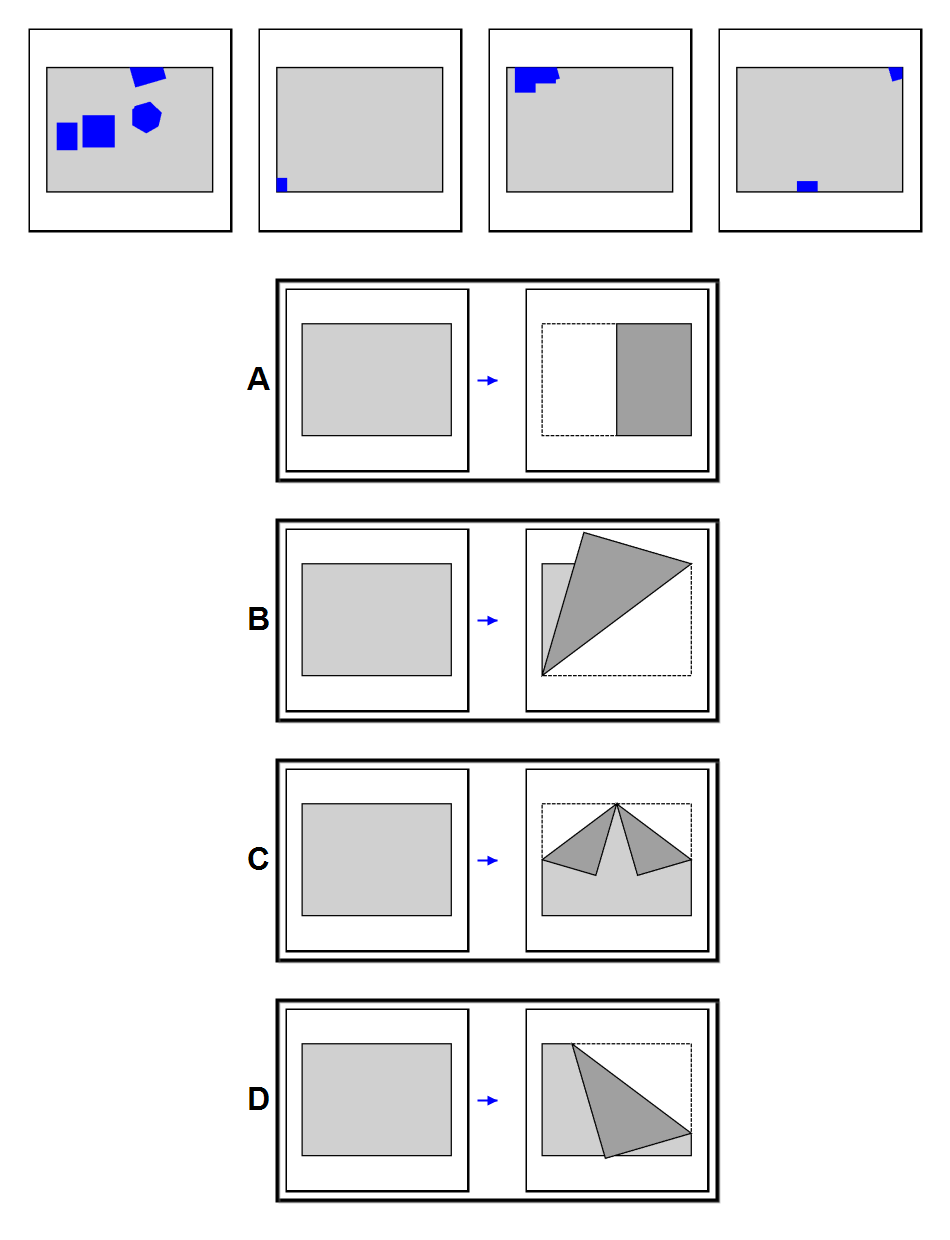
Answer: D